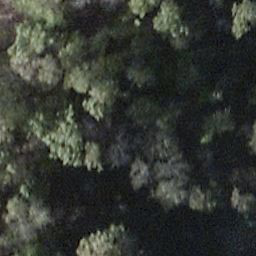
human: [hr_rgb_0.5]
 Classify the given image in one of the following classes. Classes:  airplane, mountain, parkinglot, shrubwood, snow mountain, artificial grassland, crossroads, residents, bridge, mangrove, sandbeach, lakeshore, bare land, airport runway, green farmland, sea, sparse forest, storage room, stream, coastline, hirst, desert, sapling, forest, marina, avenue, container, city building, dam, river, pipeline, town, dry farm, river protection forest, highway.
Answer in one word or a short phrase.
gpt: shrubwood